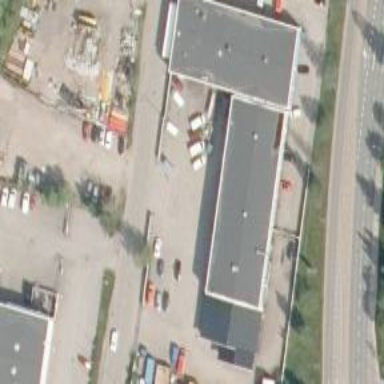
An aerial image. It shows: Industrial building.